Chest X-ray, PA view. Patient: 55 years old, sex M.
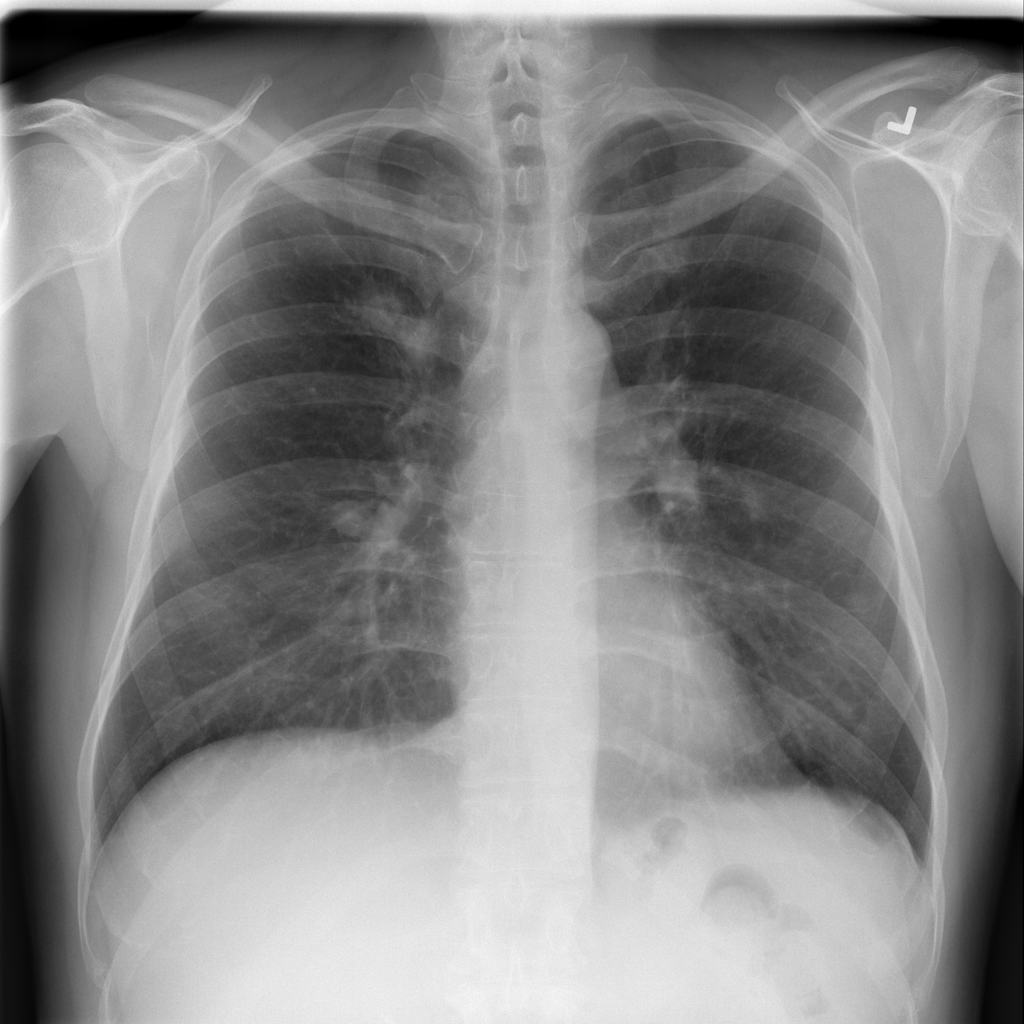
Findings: Nodule